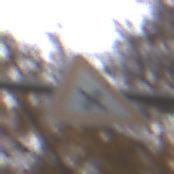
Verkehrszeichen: KreuzungOderEinmuendung
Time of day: Midday
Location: Outdoor (Nature)
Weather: Overcast
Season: Autumn
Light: Natural